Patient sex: M
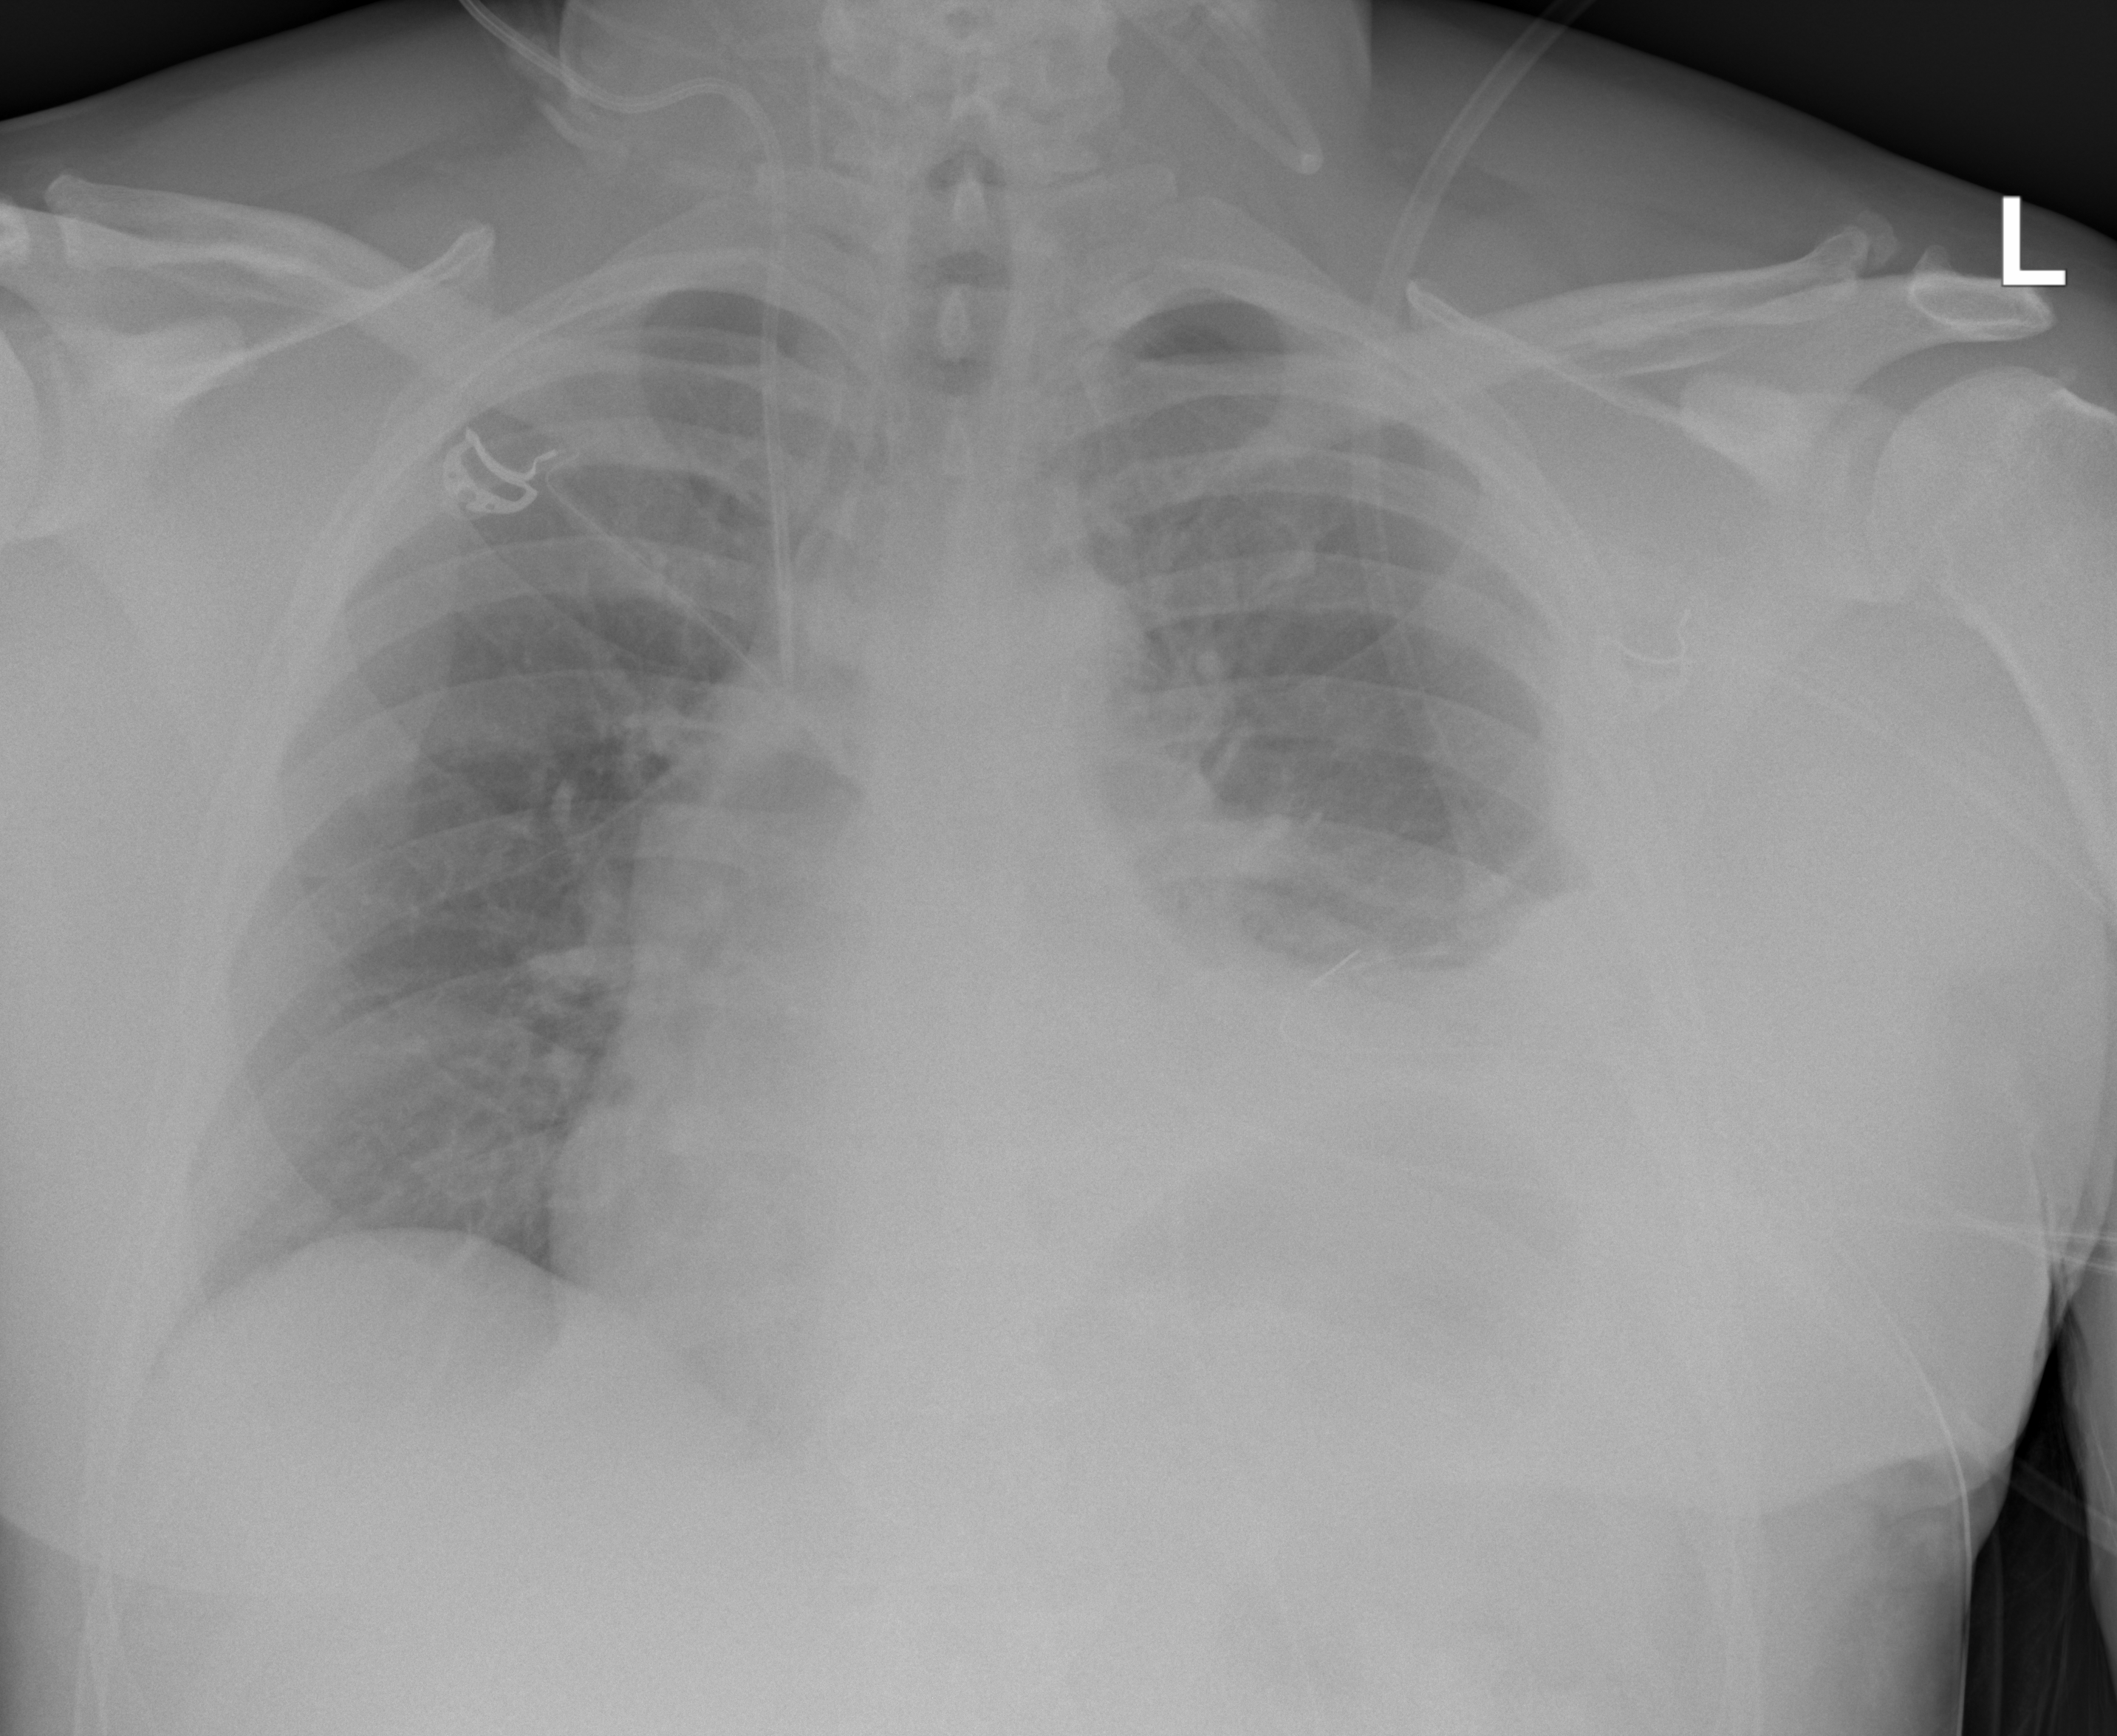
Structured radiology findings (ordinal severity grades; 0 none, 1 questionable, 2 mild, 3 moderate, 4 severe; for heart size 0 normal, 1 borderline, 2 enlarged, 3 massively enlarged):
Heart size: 2
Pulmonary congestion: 2
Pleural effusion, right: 0
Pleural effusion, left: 3
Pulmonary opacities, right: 0
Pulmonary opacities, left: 0
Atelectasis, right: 0
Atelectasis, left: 2